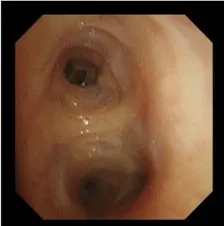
Bronchoscopy and ultrasound imaging of an abscess. (A,B) Right middle and left lower bronchoscopy, respectively.
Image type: endoscopy (airway_endoscopy)